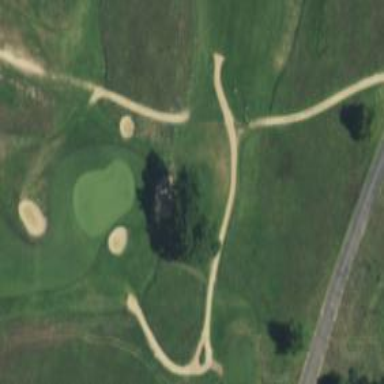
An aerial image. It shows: Path designated for golf carts.